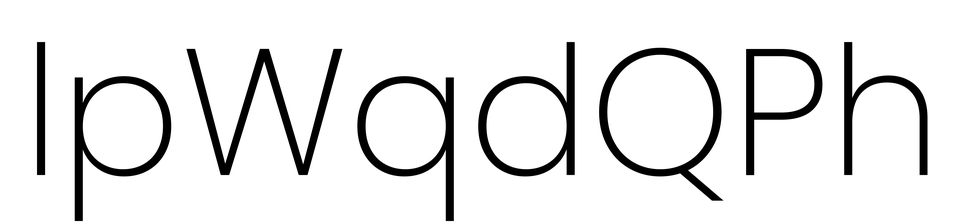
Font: Poppins-ExtraLight